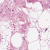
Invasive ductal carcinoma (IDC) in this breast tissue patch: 0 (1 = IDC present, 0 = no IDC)